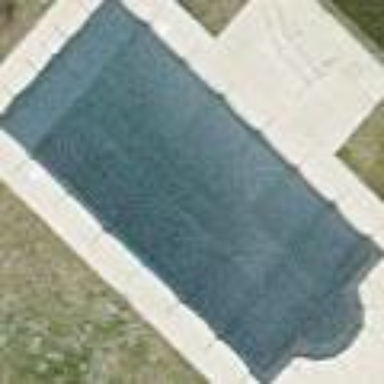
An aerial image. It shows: Swimming pool located in leisure land.